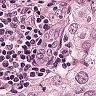
Metastatic tissue present: yes